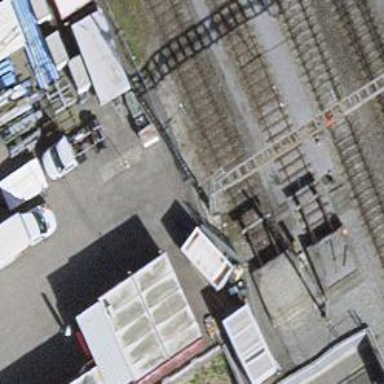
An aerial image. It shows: Electrified rail siding with contact line.